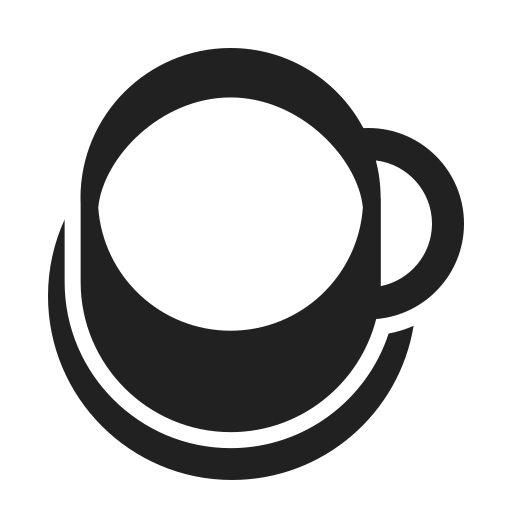
hot beverage high contrast